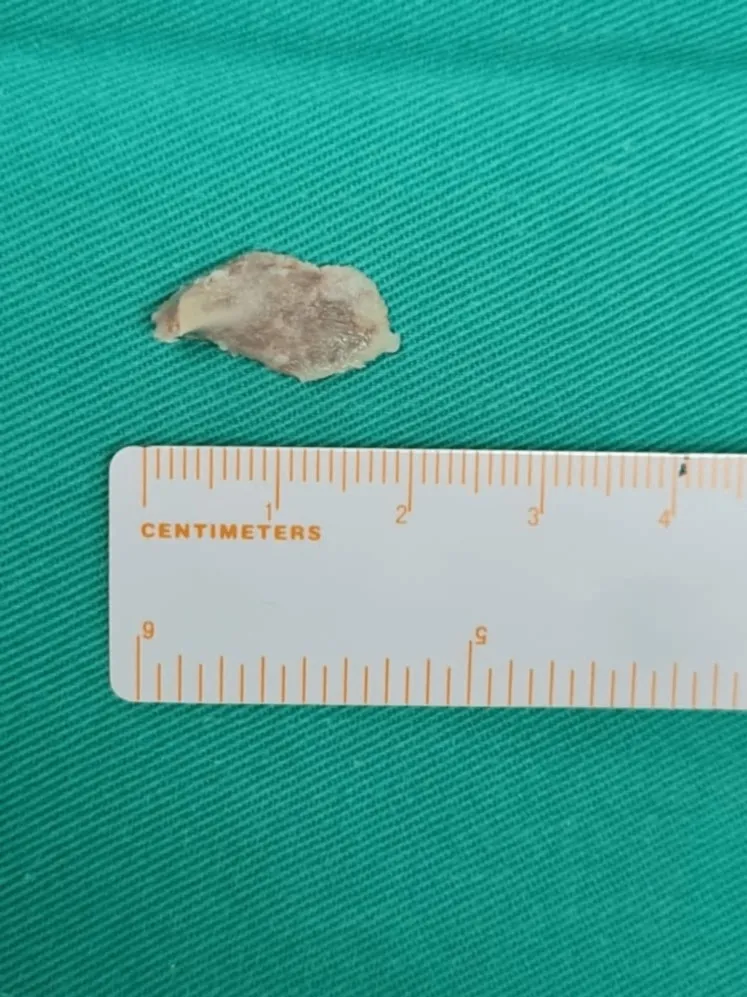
The removed foreign body (chicken bone) measuring 2 x 1 cm.
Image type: medical_photograph (other_medical_photograph)